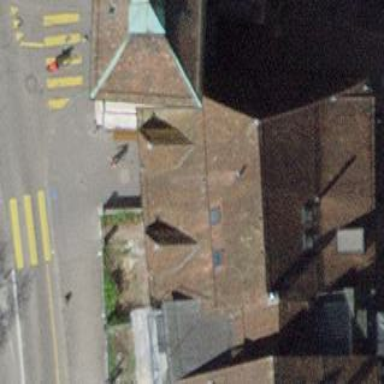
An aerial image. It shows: Building with pyramidal roof made of roof tiles. The building has gray color and is surrounded by city wall.